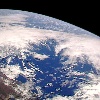
Label: cloud